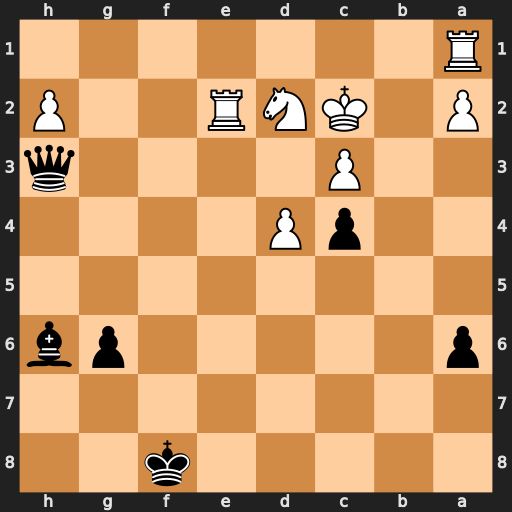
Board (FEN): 5k2/8/p5pb/8/2pP4/2P4q/P1KNR2P/R7
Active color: b
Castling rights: -
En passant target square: -
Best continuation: Qd3+ Kd1 Bxd2 Rxd2 Qf1+ Kc2 Qxa1